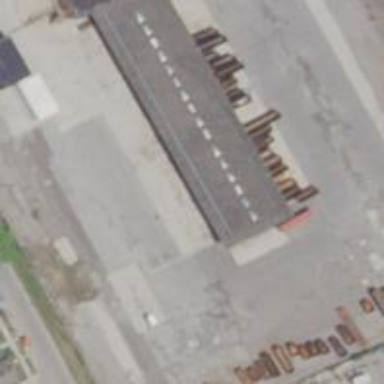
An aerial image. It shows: Industrial building.